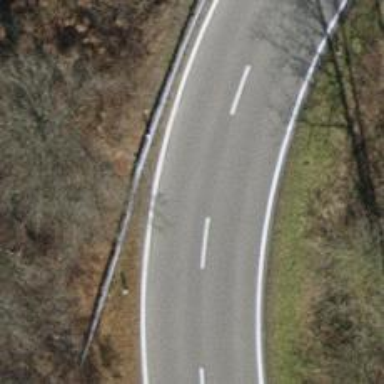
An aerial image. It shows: Asphalt road classified as tertiary.